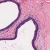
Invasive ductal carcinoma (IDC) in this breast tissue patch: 0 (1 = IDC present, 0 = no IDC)